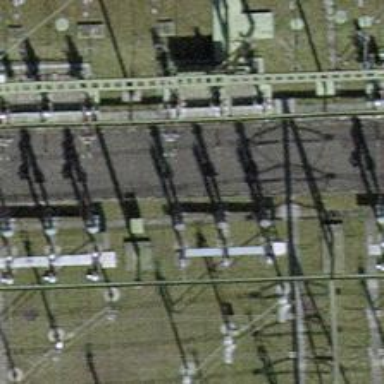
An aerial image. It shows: Bay where power lines run through.